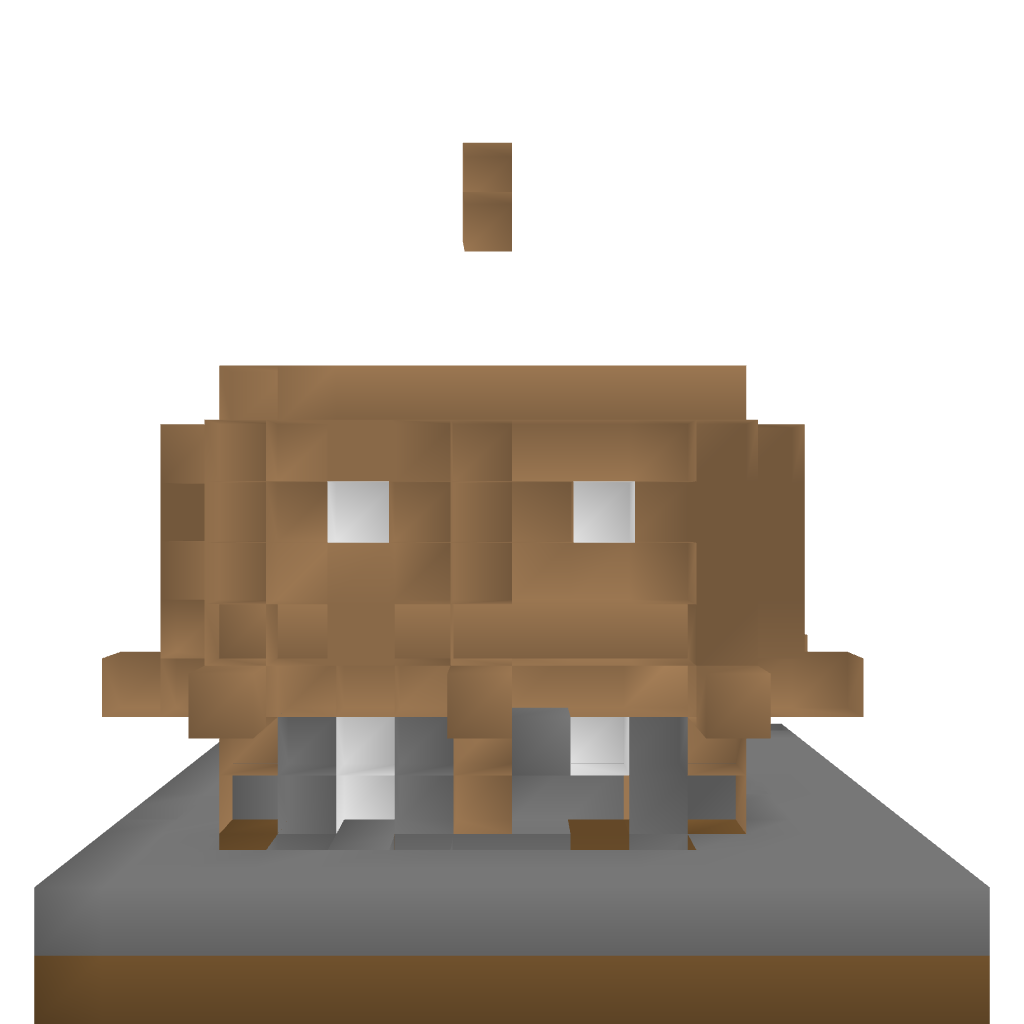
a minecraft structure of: Medieval Family Home bad low quality